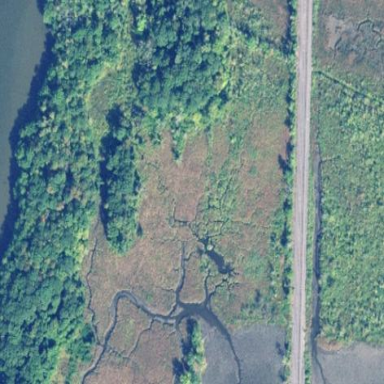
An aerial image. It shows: Marsh wetland.